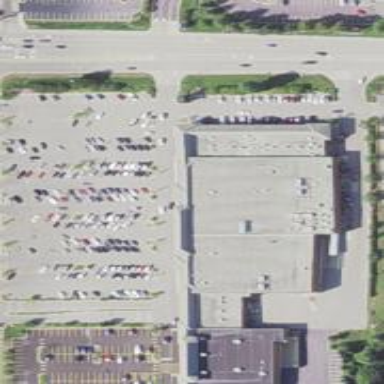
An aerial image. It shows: Supermarket.